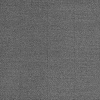
Atmospheric dust classification: dusty